Interaction volume radius: 5 \u00c5
Interaction volume height: 45 \u00c5
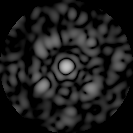
Disorder parameter: 0.6464